Question: I am trying to use the '<md-select>' tag but I can't have the same result as in <URL>.
I am writing this code:
'''
<div layout="column" layout-align="center center" style="margin: 0px 10px 0px 5px;">
<h1 class="nomargin">X</h1>
<p class="unit normagin">milimeter</p>
</div>
<div>
<md-select ng-model="motion.someVal0">
<md-option value="1">Move Absolute</md-option>
<md-option value="2">Move Relative</md-option>
<md-option value="3">Jog</md-option>
</md-select>
</div>
'''
But the result that I get is this:

The other Material Design elements is working just fine, only the '<md-select>' tag that seems to not work. I have already tried to read the docs <URL> but it is so simple that I don't understand why is not working.
When I use the default '<select>' and '<option>' tags it works but I really want to use the Material Design ones.
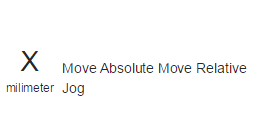
Answer: I've put up this <URL> referencing the latest libraries through RawGit, and it's working fine.
I've tried also with the stable ones, from ajax.googleapis.com/ajax/libs/ , but the md-select didn't get created. So, it seems to be some kind of libs version problem.
'''
<!-- Angulars Material CSS using RawGit to load directly from 'bower-material/master' -->
<link rel="stylesheet" href="https://rawgit.com/angular/bower-material/master/angular-material.css">
'''
'''
<!-- Angular Material Dependencies -->
<script src="https://ajax.googleapis.com/ajax/libs/angularjs/1.3.6/angular.js"></script>
<script src="https://ajax.googleapis.com/ajax/libs/angularjs/1.3.6/angular-animate.js"></script>
<script src="https://ajax.googleapis.com/ajax/libs/angularjs/1.3.6/angular-aria.js"></script>
<!-- Angular Material Javascript using RawGit to load directly from 'bower-material/master' -->
<script src="https://rawgit.com/angular/bower-material/master/angular-material.js"></script>
'''